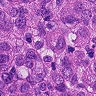
Metastatic tissue present: yes